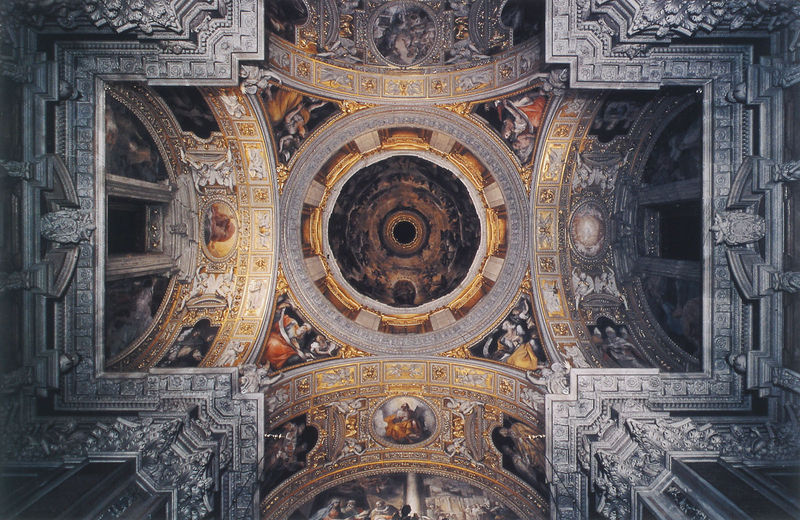
Titel: Basilika S. Maria Maggiore in Rom
Standort: Rom, S. Maria Maggiore (EU - I - Latium)
Schlagwörter: gemälde, fenster, laterne, licht, schmuck, säulen, ausblick, architektur, barock, kirche, gold, decke, rund, relief, bilder, italien, giebel, figuren, kuppel, symmetrie, stuck, medaillon, loch, architrav, rom, sims, gesims, kassetten, rosetten, klassizistisch, triumphbogen, oculus, zahnschnitt, vierung, tambour, gurtbogen, gesprengter giebel, magnifizenz